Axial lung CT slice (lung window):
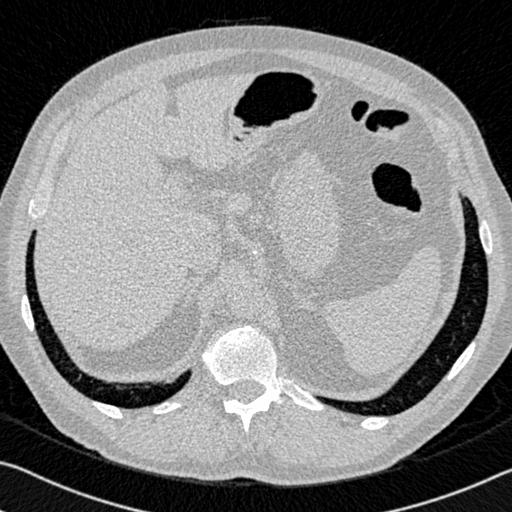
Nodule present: no